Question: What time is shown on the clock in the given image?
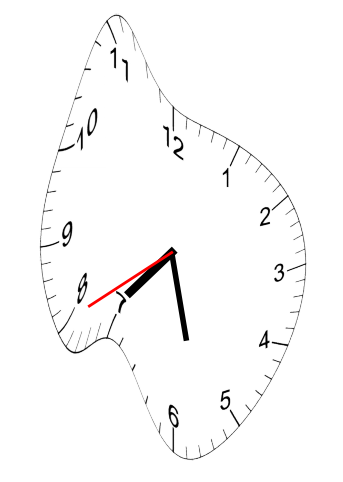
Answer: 07:27:40